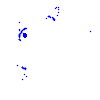
Particle: electron